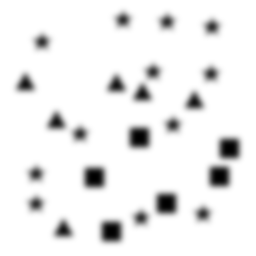
Squares: 6
Triangles: 6
Stars: 12
Total shapes: 24